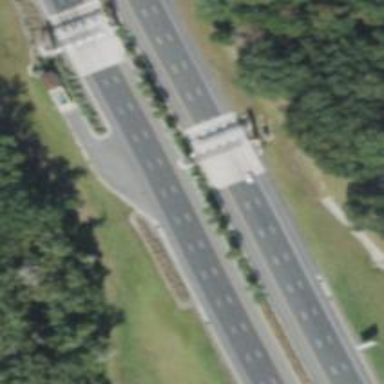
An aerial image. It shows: Toll gantry on the road.